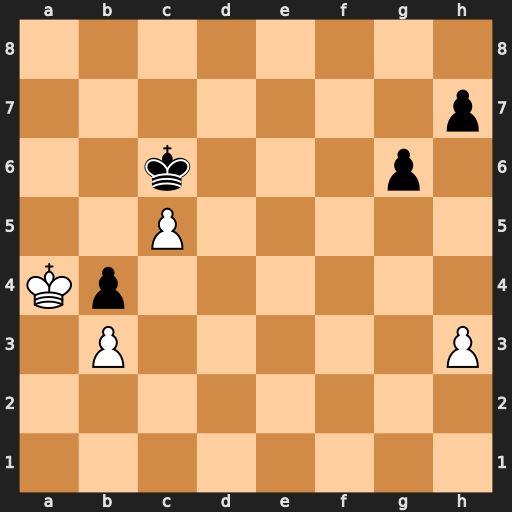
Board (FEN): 8/7p/2k3p1/2P5/Kp6/1P5P/8/8
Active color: w
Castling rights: -
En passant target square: -
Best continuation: Kxb4 g5 Kc4 h5 Kd4